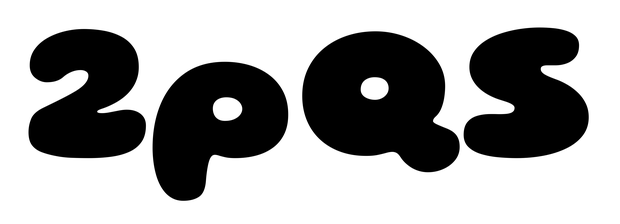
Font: Gluten_Black